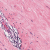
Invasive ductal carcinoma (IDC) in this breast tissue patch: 0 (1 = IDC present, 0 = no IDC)